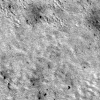
Atmospheric dust classification: not_dusty